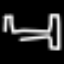
Label: bed